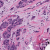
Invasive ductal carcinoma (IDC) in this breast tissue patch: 0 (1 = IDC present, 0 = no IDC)